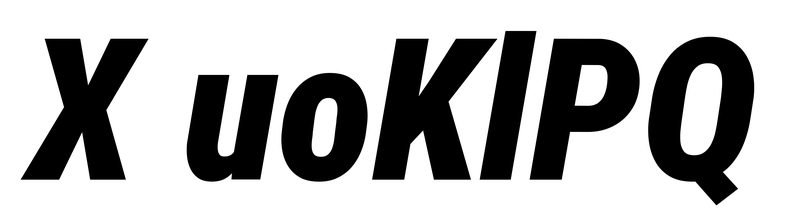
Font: Roboto-Italic_Condensed_Black_Italic